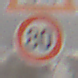
Verkehrszeichen: Geschwindigkeit80
Zusatzzeichen oben: SchleuderOderRutschgefahr
Umgebung: Outdoor, Nature
Tageszeit: Midday
Wetter: Overcast
Licht: Natural
Jahreszeit: Winter
Kontrast: LowContrast